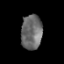
Tissue: prostate
Cell type: T cells
Senescence score: 0.359
Nuclear area (px): 716
Mean DAPI intensity: 107.457